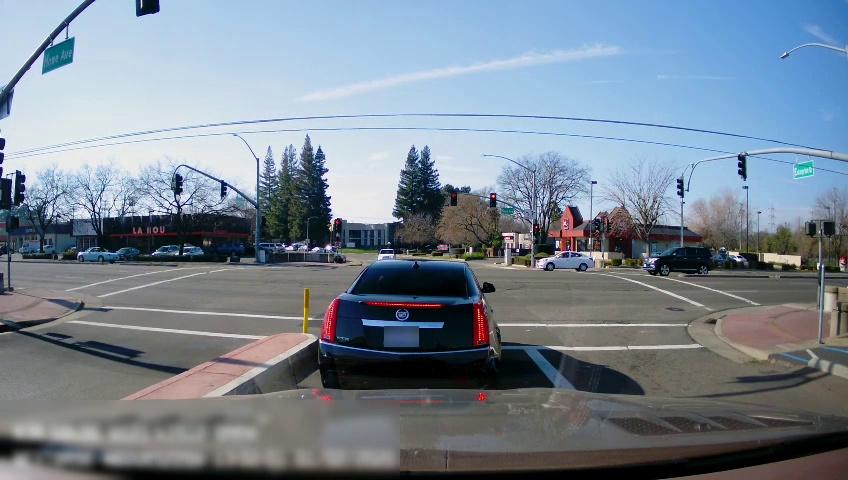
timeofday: Day
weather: Sunny
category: Drivable Space
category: Vehicles | SUV
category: Vehicles | Car
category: Vehicles | Truck
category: Vehicles | Car
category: Vehicles | Car
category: Vehicles | Car
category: Vehicles | Car
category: Vehicles | Car
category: Lanes | Opposite Lane
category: Lanes | Current Lane
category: Traffic | Lights
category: Traffic | Signs
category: Traffic | Lights
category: Traffic | Lights
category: Traffic | Lights
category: Traffic | Lights
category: Traffic | Lights
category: Traffic | Lights
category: Traffic | Lights
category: Traffic | Lights
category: Traffic | Signs
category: Traffic | Lights
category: Traffic | Lights
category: Traffic | Lights
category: Traffic | Lights
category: Traffic | Lights
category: Traffic | Signs
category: Traffic | Lights
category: Traffic | Lights
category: Traffic | Lights